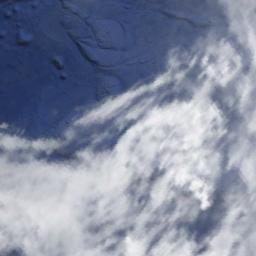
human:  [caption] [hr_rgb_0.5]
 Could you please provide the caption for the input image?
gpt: The white cloud is above blue sea .

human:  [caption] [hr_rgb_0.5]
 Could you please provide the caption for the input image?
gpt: The stratus clouds are located above the surface of the sea while some ups and downs are on the ocean floor .

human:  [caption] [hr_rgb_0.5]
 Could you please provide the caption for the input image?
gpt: A large cloud of white clouds floated above the hills .

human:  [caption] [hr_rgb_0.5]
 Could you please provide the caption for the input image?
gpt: Large fluffy white clouds on blue sea .

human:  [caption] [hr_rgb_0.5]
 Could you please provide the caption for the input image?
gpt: There are some gauzy clouds over a blue sea .